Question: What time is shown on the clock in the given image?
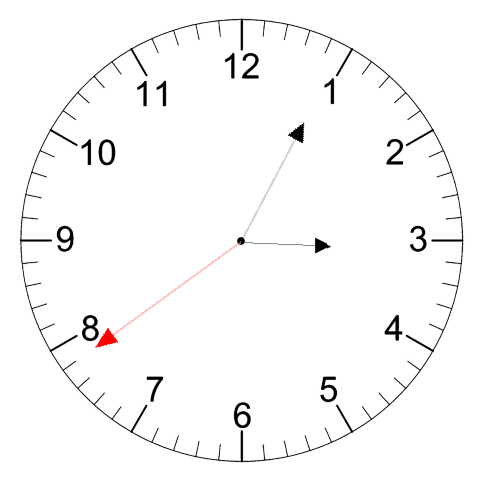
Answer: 03:04:39